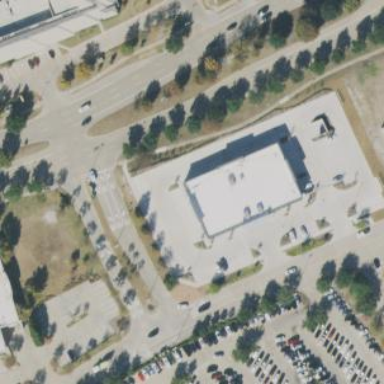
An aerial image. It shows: Retail building.